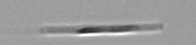
Label: Leptocylindrus